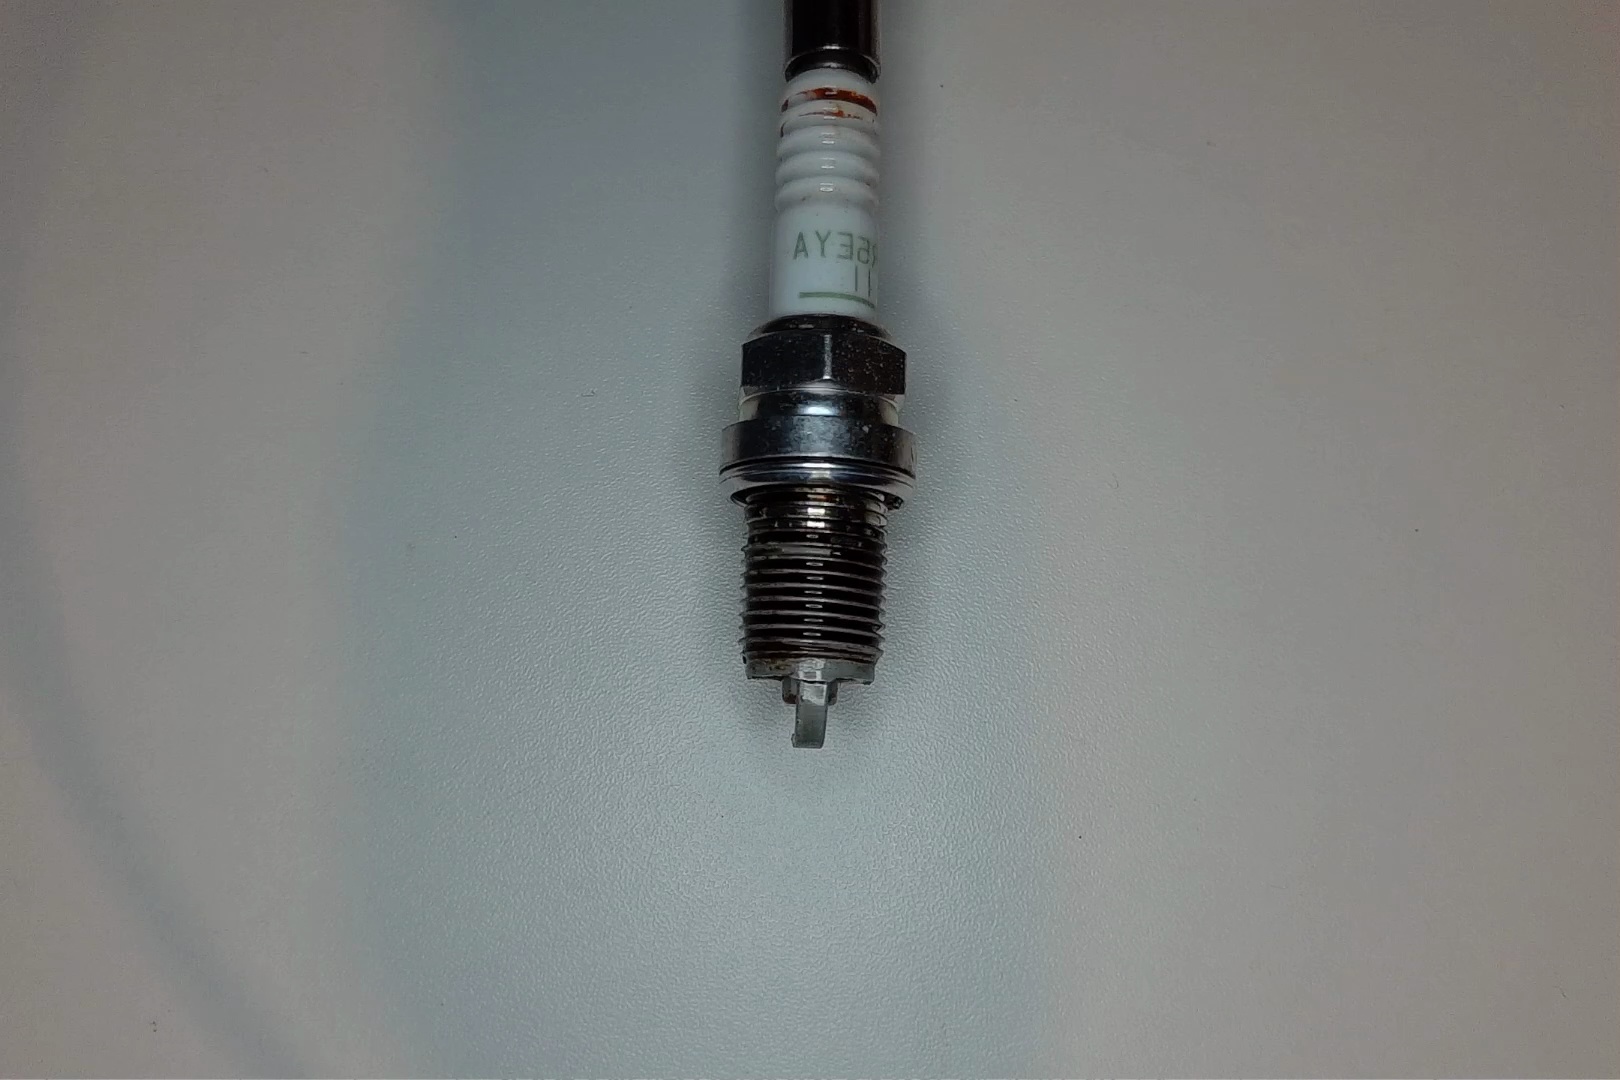
Label: anomaly